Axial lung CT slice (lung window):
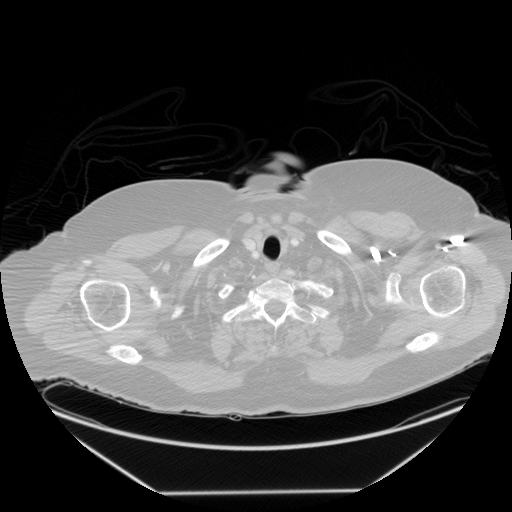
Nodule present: no